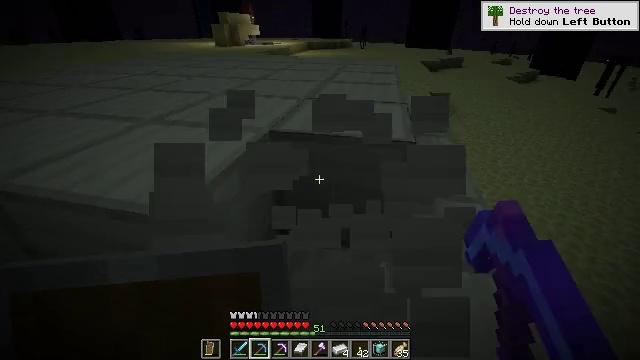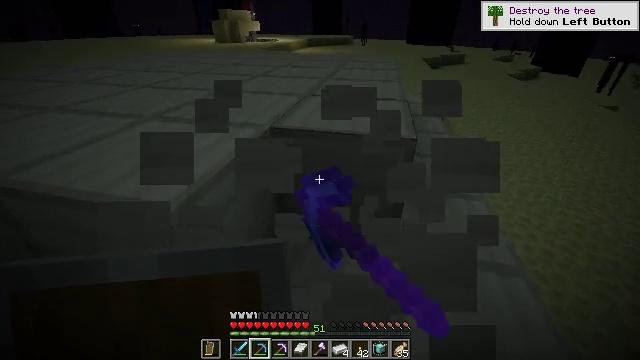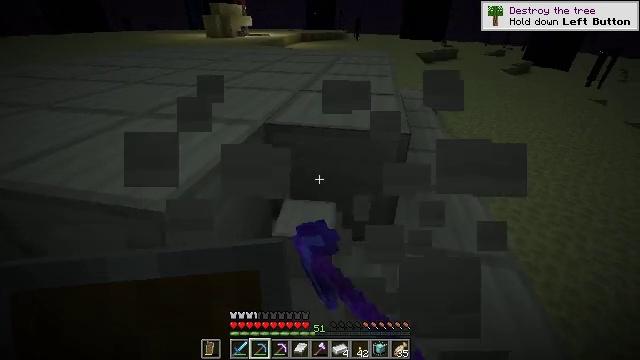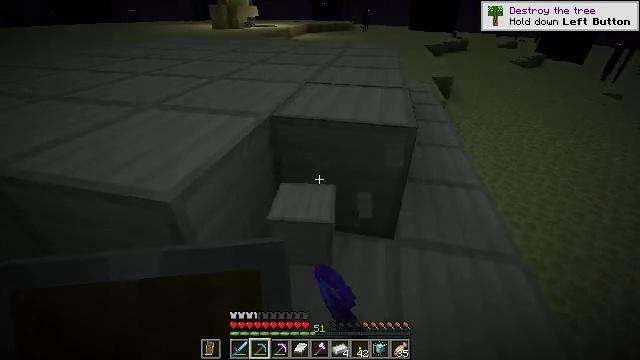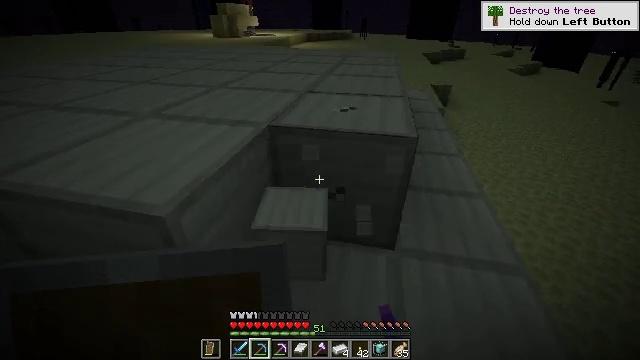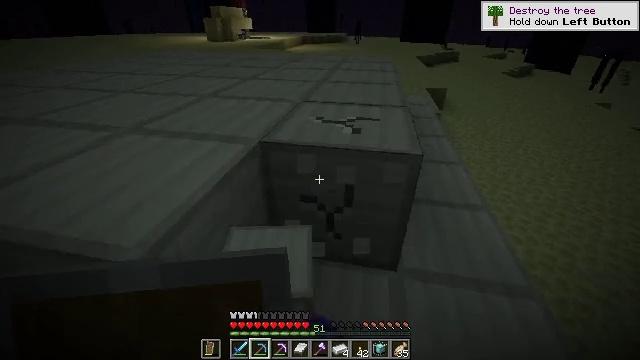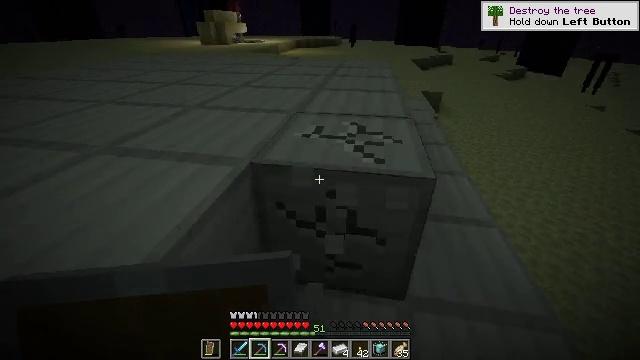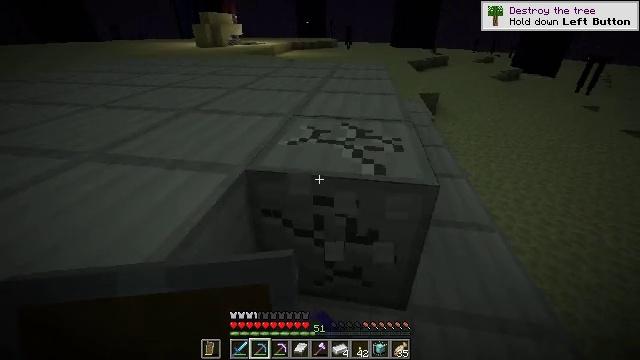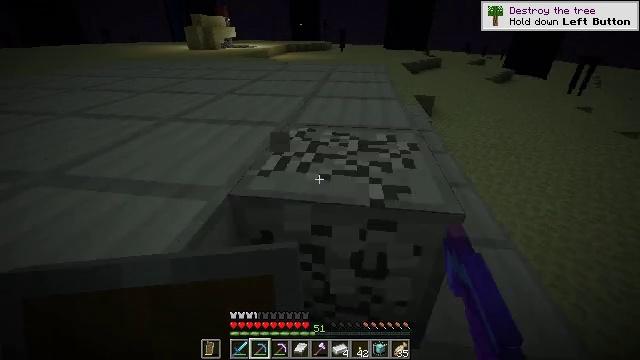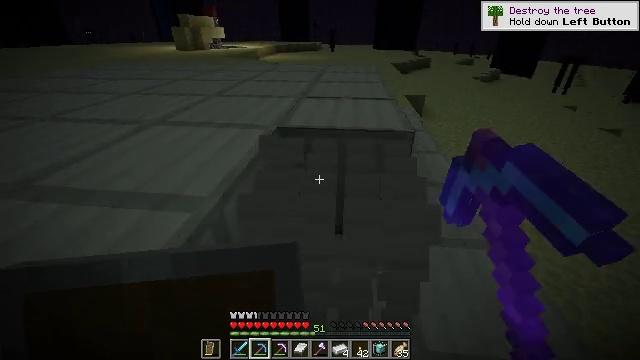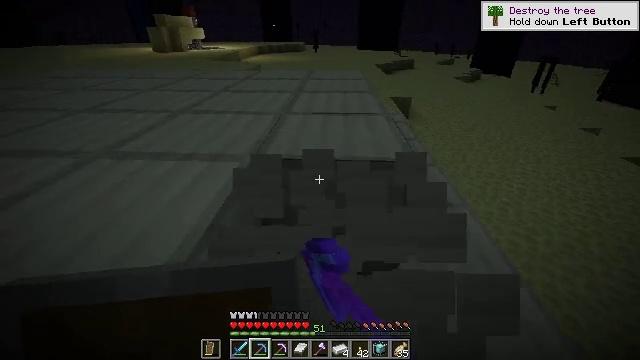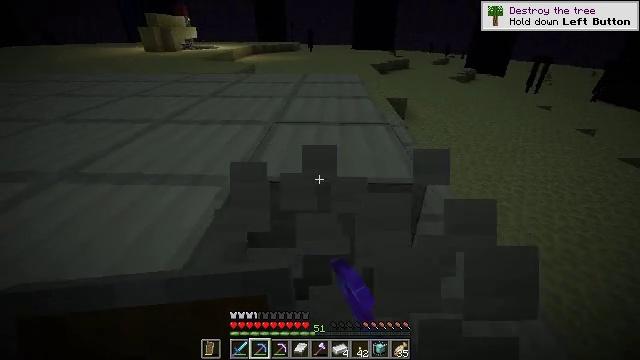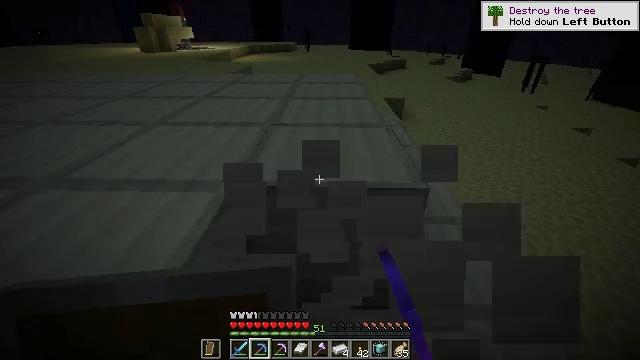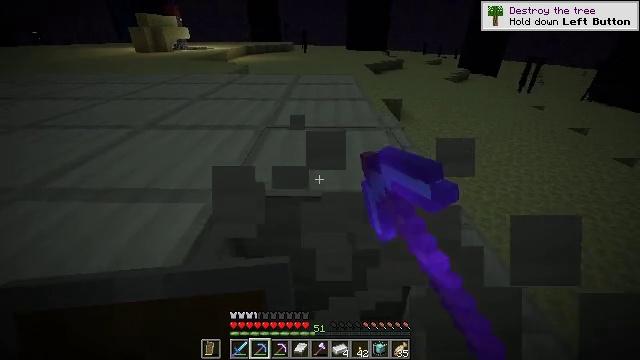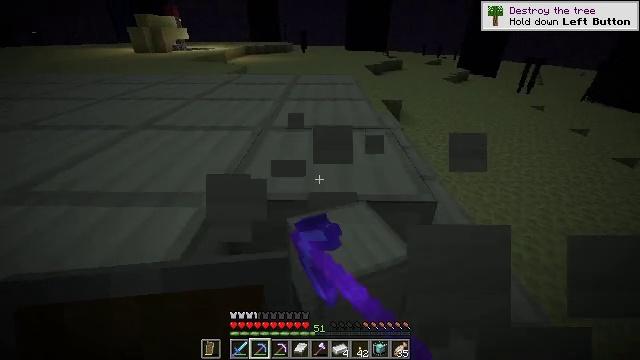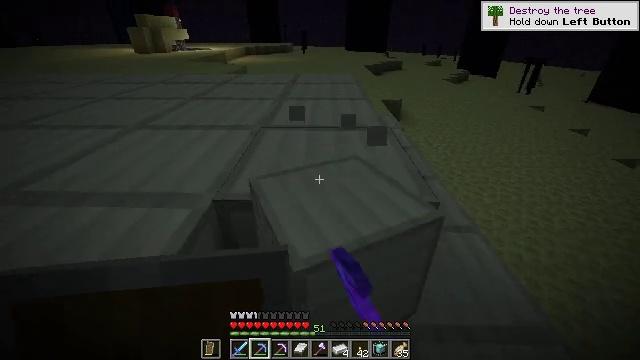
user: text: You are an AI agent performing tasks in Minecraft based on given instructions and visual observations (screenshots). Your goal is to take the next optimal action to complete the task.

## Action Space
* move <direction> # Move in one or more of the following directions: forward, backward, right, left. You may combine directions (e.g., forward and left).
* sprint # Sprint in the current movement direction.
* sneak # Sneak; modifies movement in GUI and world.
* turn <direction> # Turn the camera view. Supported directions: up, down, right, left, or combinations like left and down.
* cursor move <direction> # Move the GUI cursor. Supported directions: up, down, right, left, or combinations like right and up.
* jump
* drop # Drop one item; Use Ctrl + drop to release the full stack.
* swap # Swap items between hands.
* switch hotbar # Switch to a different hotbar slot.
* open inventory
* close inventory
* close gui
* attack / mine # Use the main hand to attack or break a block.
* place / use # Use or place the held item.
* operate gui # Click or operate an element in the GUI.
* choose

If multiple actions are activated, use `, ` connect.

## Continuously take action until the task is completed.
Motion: motion action
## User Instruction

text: Retrieve the iron block for resources.
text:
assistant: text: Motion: attack / mine
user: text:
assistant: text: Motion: turn right, attack / mine
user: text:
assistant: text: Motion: turn left and down, attack / mine
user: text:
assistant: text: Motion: move forward, turn up, attack / mine
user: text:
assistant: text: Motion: move forward, turn right, attack / mine
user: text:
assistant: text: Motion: move forward, turn right, attack / mine
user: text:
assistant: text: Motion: move forward, attack / mine
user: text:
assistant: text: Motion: move forward, turn right, attack / mine
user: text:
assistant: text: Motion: move forward, turn right, attack / mine
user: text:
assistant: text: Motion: move forward, turn right, attack / mine
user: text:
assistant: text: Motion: move forward, turn right, attack / mine
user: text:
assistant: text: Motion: attack / mine
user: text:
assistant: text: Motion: attack / mine
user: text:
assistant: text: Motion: attack / mine
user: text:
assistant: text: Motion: attack / mine
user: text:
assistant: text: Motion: move forward, attack / mine
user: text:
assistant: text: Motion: move forward, attack / mine
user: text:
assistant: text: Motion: move forward, attack / mine
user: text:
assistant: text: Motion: move forward, attack / mine
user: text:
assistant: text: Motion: move forward, attack / mine
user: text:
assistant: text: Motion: move forward, attack / mine
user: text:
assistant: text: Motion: move forward, attack / mine
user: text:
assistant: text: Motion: move forward, attack / mine
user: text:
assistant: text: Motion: attack / mine
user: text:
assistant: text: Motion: attack / mine
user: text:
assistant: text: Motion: attack / mine
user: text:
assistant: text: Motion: attack / mine
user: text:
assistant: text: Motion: attack / mine
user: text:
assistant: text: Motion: attack / mine
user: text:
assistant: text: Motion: attack / mine